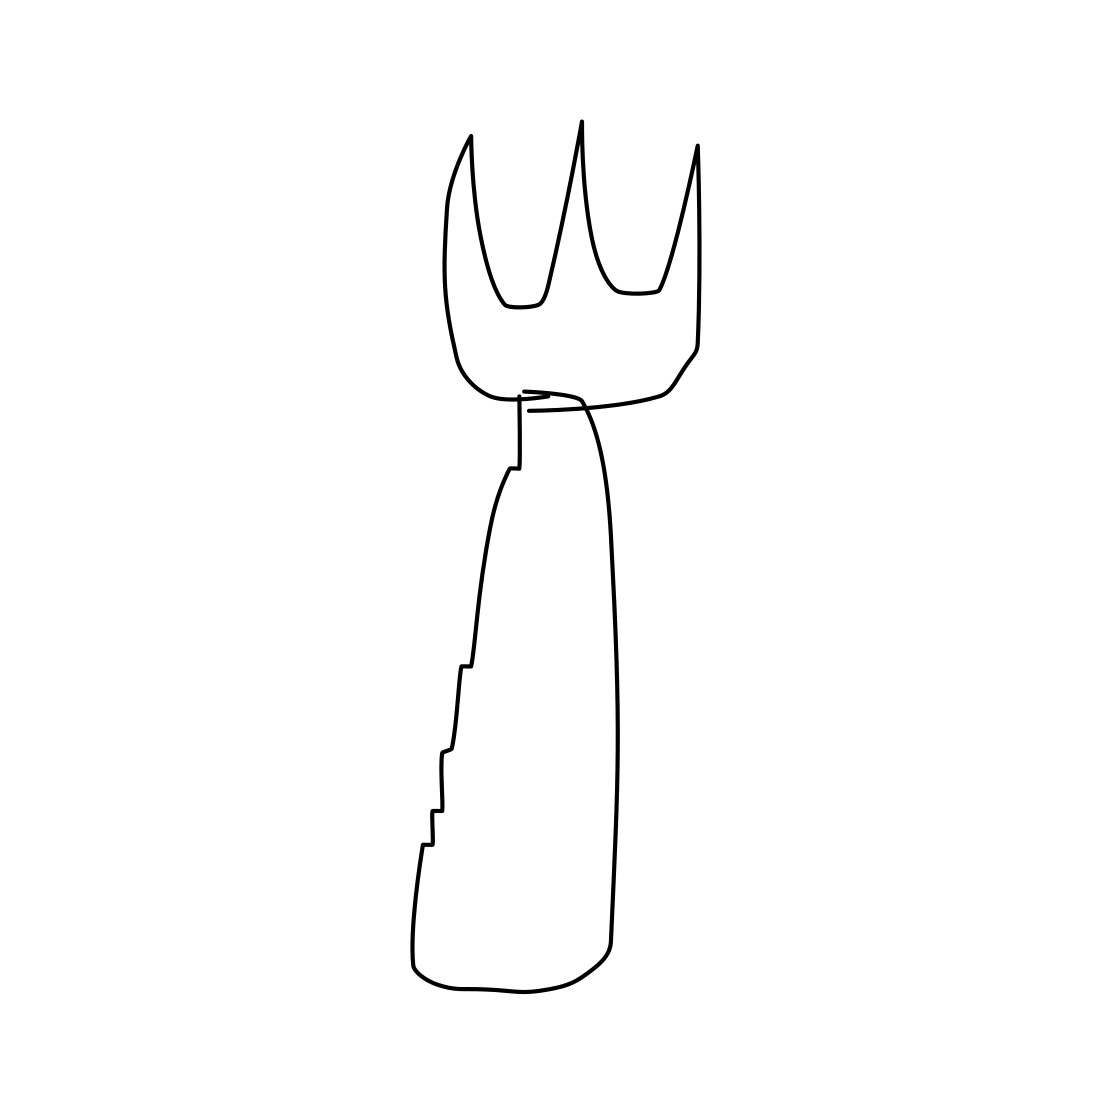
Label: fork